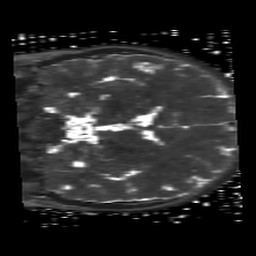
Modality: T2map
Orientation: coronal
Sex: male
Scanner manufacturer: siemens
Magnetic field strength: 3 T
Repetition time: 4 s